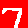
Digit: 7